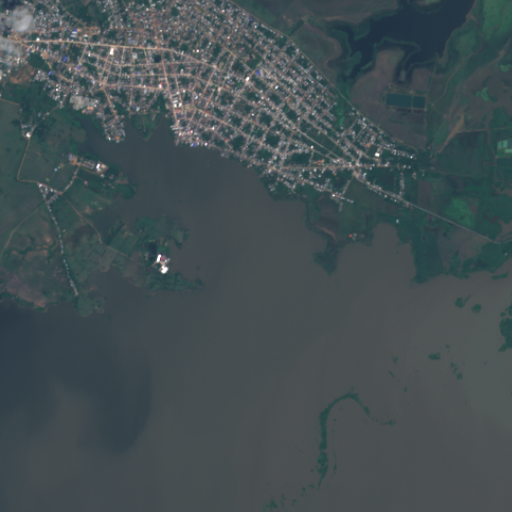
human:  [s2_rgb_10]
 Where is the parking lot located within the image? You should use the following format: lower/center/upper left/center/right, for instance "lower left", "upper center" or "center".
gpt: There is no parking lot in the image.